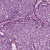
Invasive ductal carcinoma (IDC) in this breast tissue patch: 0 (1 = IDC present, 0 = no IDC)